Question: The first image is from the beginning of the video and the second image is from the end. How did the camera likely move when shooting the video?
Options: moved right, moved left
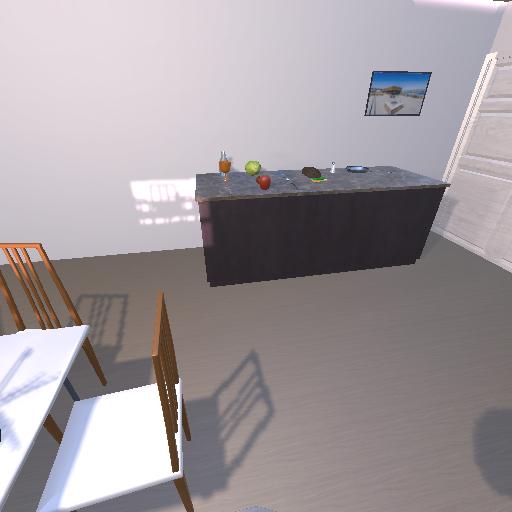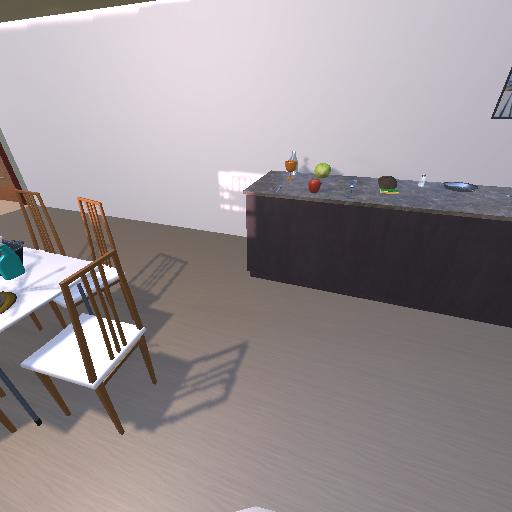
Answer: moved right